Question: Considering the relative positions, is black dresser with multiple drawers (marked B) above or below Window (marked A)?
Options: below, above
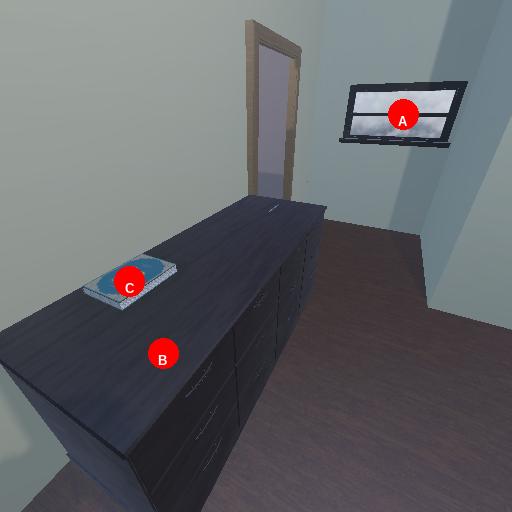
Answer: below